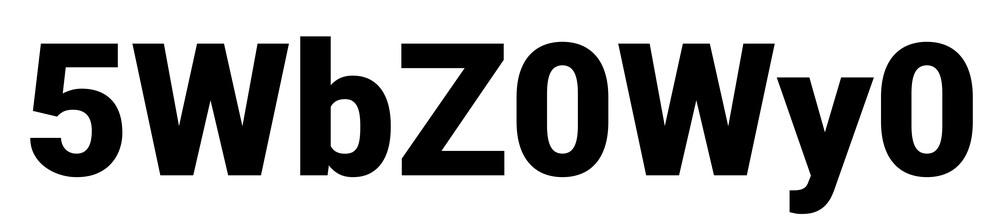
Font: Roboto_Black